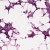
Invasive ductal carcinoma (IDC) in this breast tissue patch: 0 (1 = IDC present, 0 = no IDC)